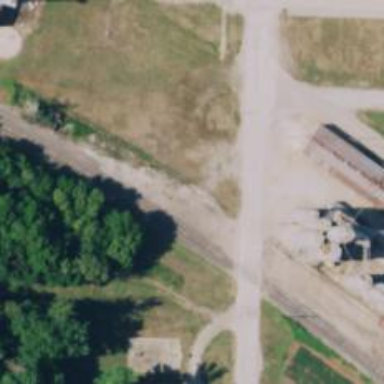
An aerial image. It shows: Railway track.